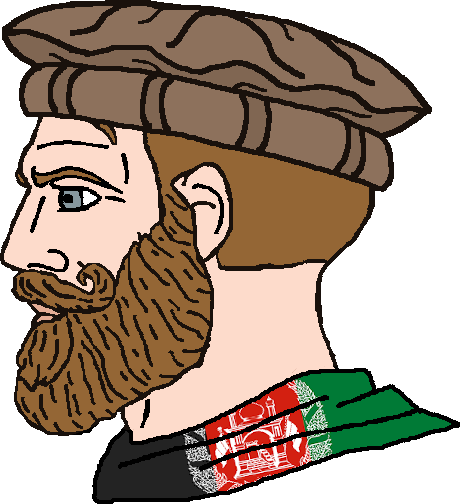
Label: 4_Yes_Chad